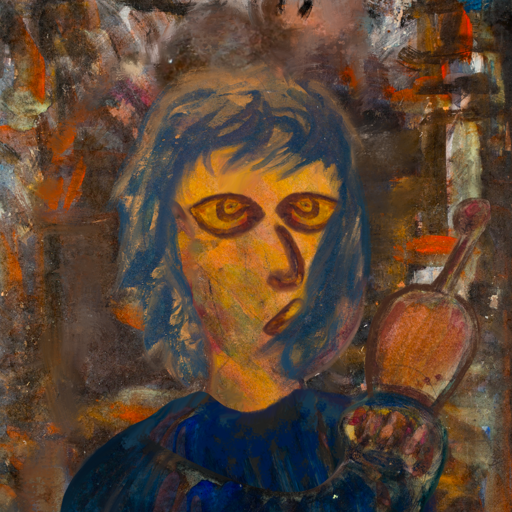
Background: GypsyQueen, Head And Neck Side: Gypsy_Mother, Face Side: Comrade, Bust: Pipe, Hair Side: In_The_Sun, Head Accessory: Blank, Second Necklace: Blank, Necklace: Blank, Baby: Blank